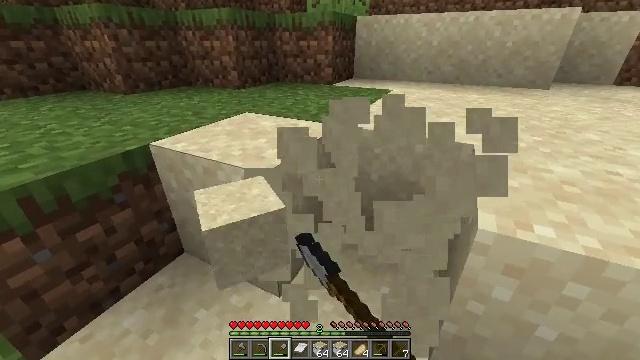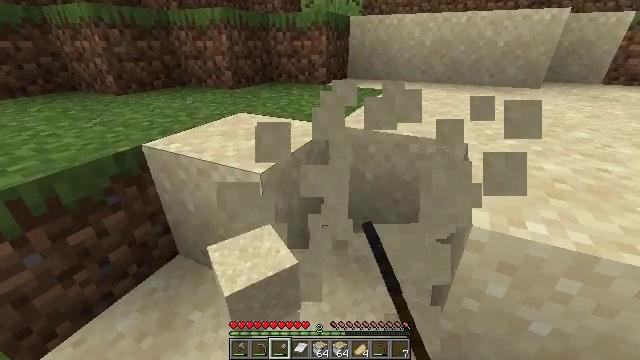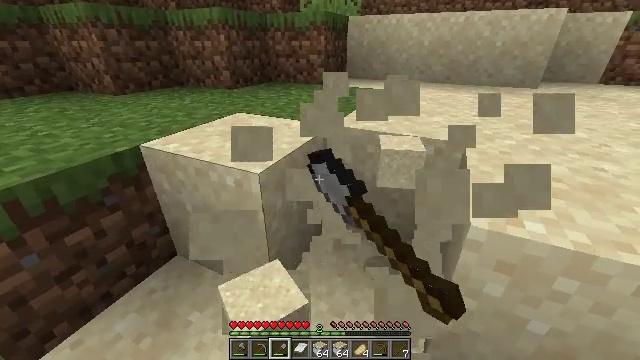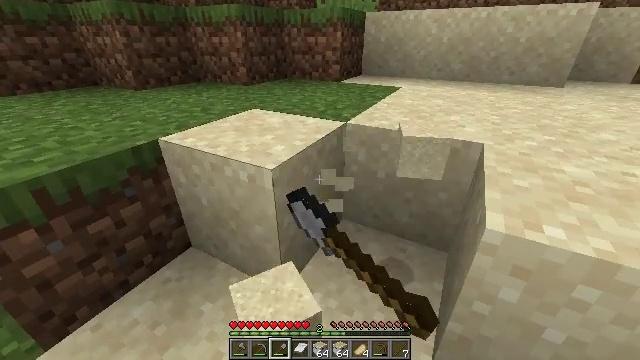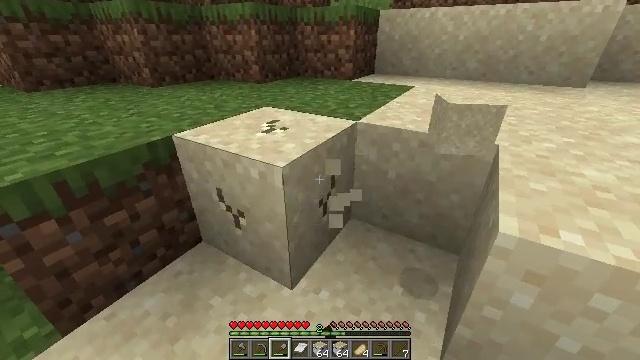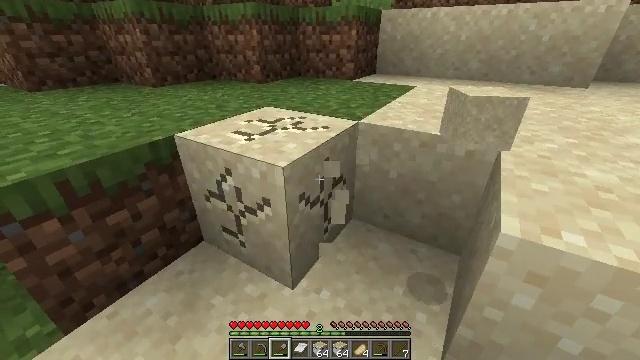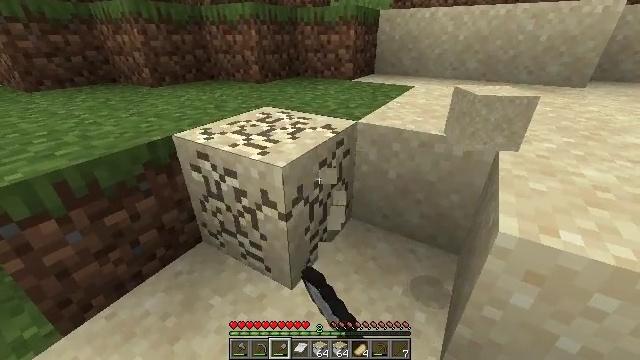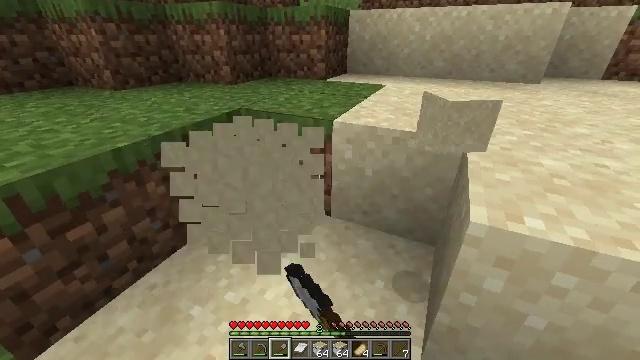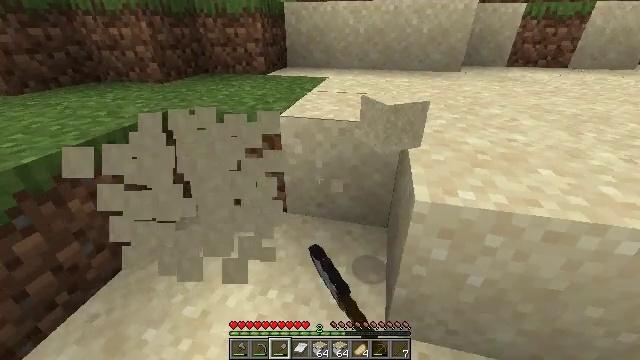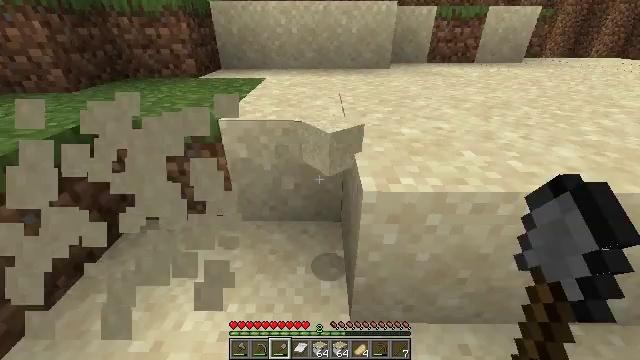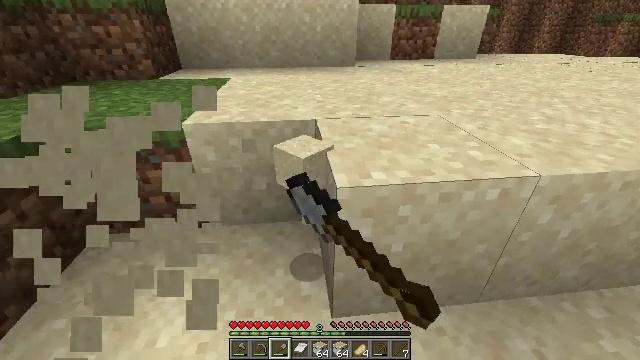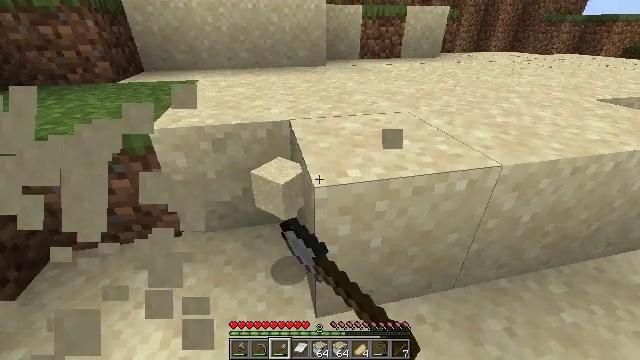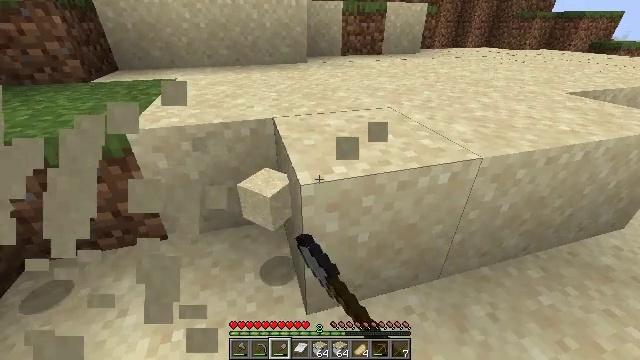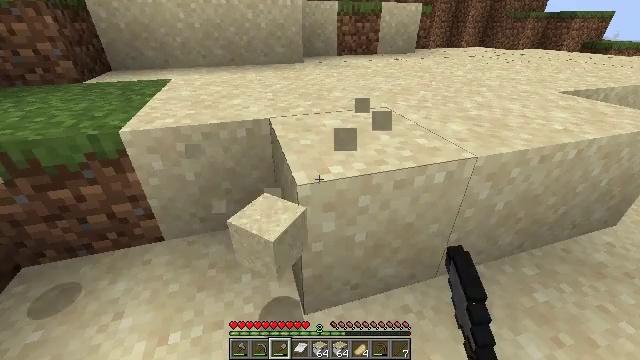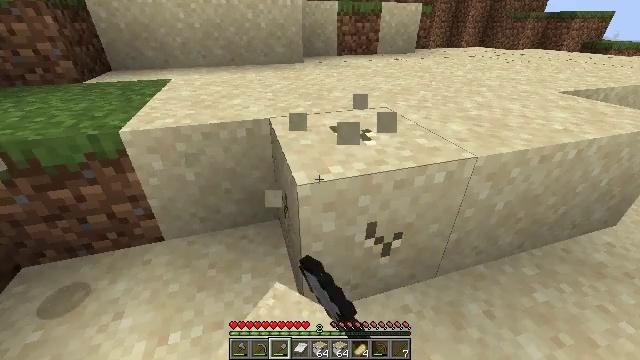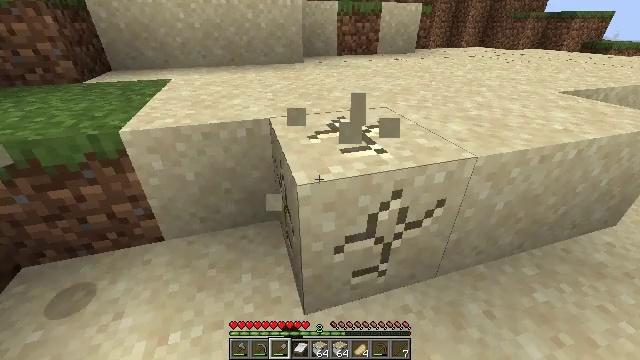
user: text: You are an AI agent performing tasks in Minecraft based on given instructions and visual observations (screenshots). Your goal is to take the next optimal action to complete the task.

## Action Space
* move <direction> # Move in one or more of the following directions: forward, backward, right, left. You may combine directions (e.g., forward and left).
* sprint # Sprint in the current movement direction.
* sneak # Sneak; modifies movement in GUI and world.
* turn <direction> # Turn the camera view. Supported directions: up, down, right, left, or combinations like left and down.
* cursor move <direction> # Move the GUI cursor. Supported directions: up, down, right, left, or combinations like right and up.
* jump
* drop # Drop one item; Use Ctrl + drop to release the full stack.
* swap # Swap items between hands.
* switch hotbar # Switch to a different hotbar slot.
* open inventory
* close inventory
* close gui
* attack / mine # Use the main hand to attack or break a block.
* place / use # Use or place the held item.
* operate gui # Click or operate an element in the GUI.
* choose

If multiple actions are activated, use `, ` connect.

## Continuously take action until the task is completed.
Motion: motion action
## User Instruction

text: Attack the ground to gather sand.
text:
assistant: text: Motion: turn right, attack / mine
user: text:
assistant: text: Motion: attack / mine
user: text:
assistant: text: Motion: turn left, attack / mine
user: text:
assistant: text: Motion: turn left, attack / mine
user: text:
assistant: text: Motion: attack / mine
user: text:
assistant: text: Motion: attack / mine
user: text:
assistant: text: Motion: turn right, attack / mine
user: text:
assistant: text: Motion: turn right and down, attack / mine
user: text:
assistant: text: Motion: turn right, attack / mine
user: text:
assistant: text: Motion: turn right, attack / mine
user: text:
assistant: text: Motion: turn right, attack / mine
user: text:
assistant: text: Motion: turn right, attack / mine
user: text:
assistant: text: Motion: attack / mine
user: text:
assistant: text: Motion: attack / mine
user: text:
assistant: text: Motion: attack / mine
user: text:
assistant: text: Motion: attack / mine
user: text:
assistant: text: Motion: attack / mine
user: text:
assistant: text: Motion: attack / mine
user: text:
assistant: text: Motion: turn right and up, attack / mine
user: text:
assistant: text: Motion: turn right and up, attack / mine
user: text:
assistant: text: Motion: turn right and up, attack / mine
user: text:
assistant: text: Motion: turn right, attack / mine
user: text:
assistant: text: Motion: attack / mine
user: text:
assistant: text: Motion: attack / mine
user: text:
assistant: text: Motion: attack / mine
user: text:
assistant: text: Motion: attack / mine
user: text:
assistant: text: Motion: turn right, attack / mine
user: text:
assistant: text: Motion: move forward, attack / mine
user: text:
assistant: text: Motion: move forward, attack / mine
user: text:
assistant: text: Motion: move forward, attack / mine